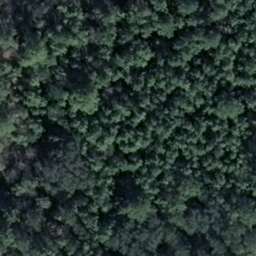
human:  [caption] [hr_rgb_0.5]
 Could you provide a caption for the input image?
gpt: Lots of dark green trees constitute a dense forest .

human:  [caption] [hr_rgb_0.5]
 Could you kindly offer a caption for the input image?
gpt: This is a dense forest with lots of dark green trees .

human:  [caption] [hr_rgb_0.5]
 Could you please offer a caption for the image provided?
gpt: There are lots of dark green trees in the dense forest .

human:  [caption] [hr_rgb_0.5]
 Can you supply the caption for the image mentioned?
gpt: There are lots of dark green plants in the dense forest .

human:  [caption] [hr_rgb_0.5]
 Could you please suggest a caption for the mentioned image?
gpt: Lots of dark green trees constitute a dense forest .